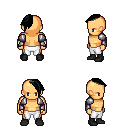
a pixel art fantasy rpg character, male body template, human, tanned skin, steel arm armor, white pants, black long mohawk hairstyle, black shoes, four views (front, back, left, right), 2x2 character sprite sheet, small pixel art, hard edges, no anti-aliasing